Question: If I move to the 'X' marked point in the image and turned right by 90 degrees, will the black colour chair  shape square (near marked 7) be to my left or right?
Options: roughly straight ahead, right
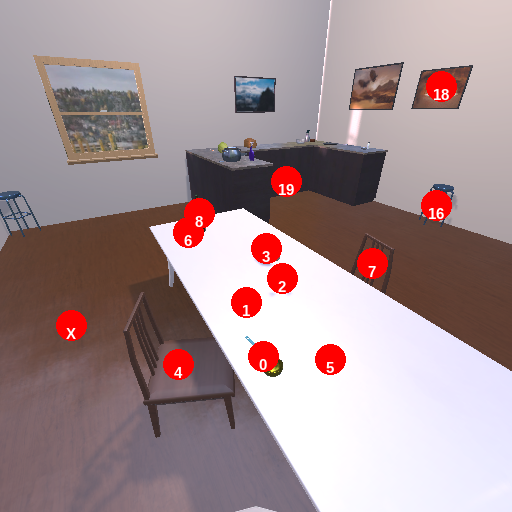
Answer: roughly straight ahead